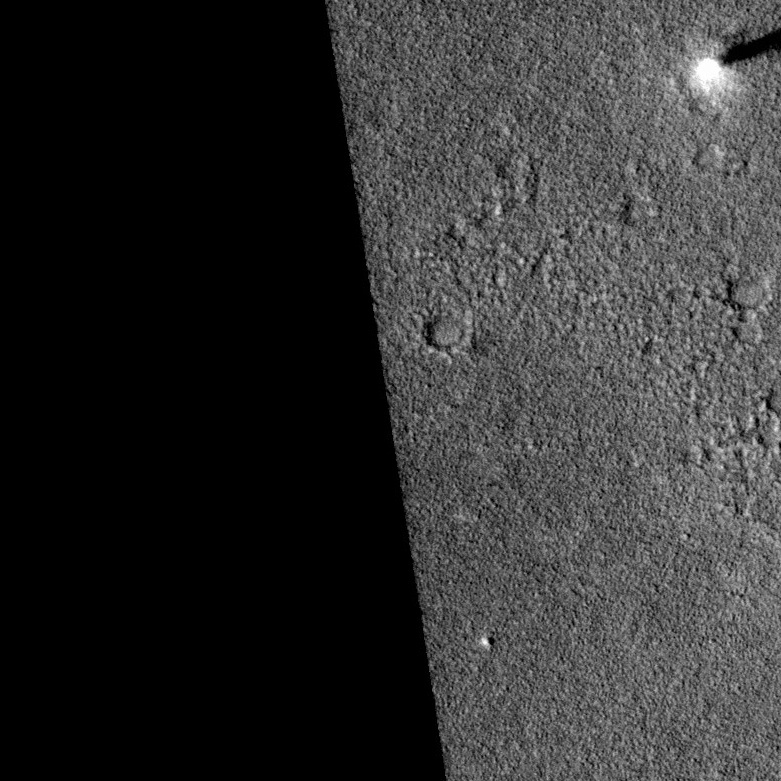
Label: dustdevil